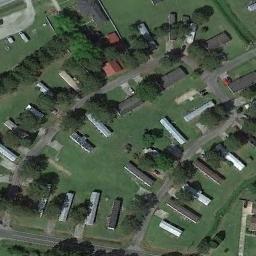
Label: mobile_home_park